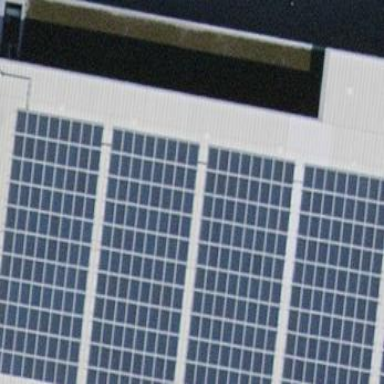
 consisting of solar photovoltaic panels."